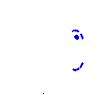
Particle: electron